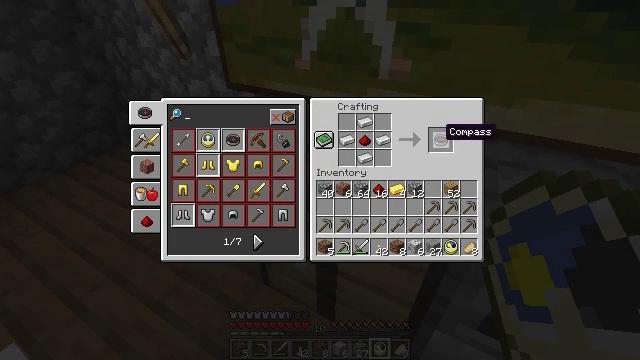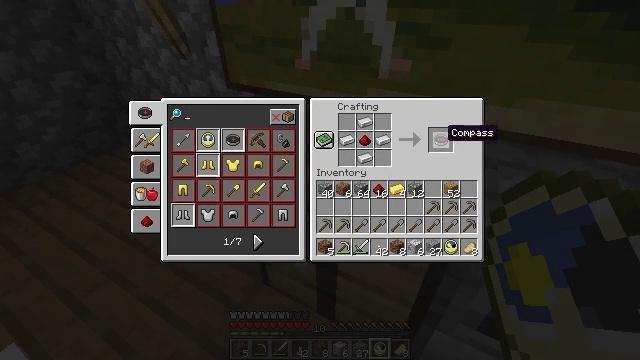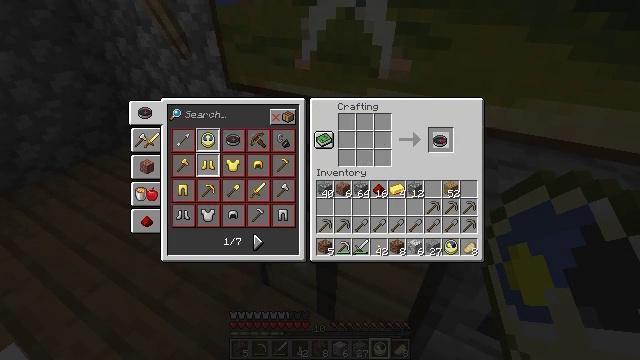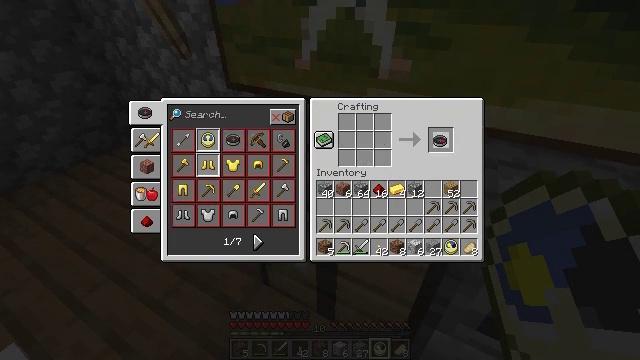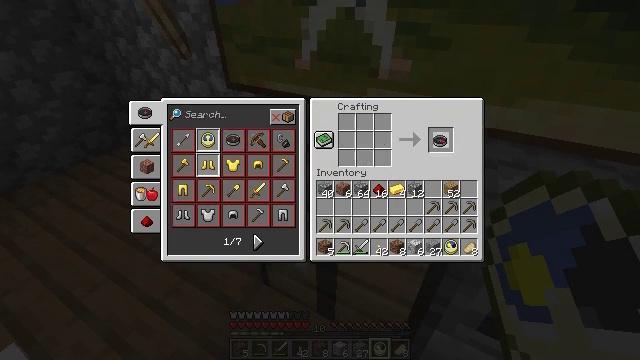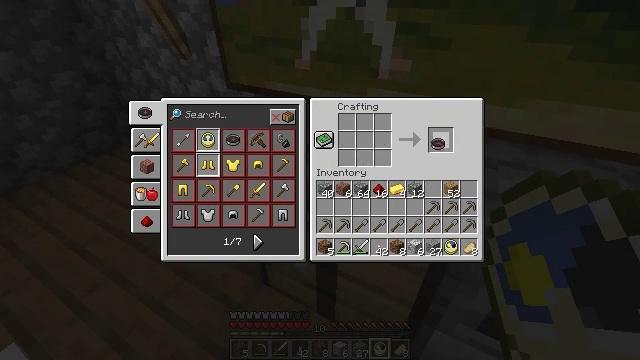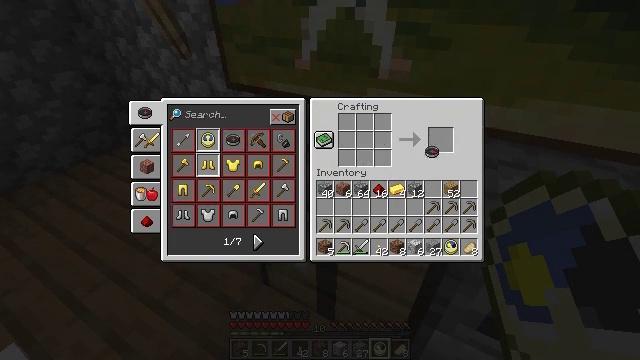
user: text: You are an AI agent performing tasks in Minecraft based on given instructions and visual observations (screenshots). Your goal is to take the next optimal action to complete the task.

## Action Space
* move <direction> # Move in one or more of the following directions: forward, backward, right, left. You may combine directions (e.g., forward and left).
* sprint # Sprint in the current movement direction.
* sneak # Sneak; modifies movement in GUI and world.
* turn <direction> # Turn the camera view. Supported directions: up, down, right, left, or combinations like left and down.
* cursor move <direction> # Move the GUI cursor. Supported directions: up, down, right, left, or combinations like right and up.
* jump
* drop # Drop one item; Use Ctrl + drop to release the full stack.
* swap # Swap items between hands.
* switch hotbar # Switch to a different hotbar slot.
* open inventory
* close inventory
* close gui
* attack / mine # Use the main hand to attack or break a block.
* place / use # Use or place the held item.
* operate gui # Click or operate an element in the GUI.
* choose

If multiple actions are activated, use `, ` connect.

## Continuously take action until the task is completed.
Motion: motion action
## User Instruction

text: Use the crafting grid to create a compass.
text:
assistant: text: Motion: no_op
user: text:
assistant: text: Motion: operate gui
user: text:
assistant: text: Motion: operate gui
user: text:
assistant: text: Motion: no_op
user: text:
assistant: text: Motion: no_op
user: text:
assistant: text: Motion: cursor move down
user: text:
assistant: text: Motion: no_op